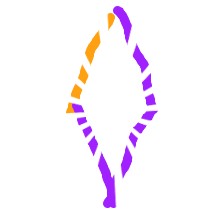
Shape: rhombus